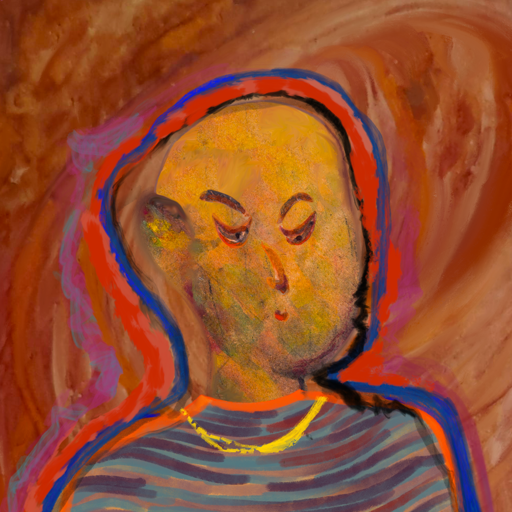
Background: Pious_Lady, Head And Neck Side: Gypsy_Mother, Face Side: Hypocrite, Bust: Experience, Hair Side: Experience, Head Accessory: Blank, Second Necklace: Blank, Necklace: Irani_1, Baby: Blank